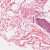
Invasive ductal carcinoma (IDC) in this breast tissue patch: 0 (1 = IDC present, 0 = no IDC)